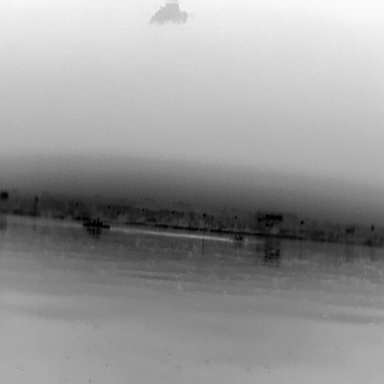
There is a warship in the infrared image.